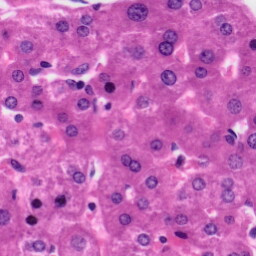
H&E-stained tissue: Liver